Interaction volume radius: 10 \u00c5
Interaction volume height: 35 \u00c5
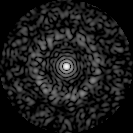
Disorder parameter: 0.8298